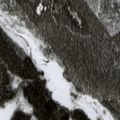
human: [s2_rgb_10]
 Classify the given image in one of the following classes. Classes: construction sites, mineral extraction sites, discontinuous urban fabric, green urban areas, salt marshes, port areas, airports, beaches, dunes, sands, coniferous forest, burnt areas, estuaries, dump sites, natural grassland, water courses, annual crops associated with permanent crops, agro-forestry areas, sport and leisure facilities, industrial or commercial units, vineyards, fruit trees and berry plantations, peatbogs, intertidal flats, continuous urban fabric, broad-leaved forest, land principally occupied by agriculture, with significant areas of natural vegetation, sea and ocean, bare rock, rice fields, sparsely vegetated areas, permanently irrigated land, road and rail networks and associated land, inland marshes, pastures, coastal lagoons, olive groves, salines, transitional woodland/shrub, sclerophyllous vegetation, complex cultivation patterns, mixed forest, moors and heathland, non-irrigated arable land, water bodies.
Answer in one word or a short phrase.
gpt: coniferous forest, peatbogs